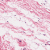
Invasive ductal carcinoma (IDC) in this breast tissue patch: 0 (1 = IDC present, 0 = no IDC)